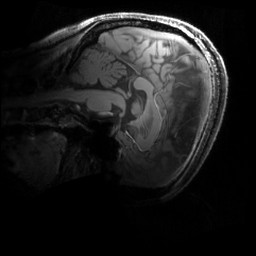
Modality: MP2RAGE
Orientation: sagittal
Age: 20
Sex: female
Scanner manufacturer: siemens
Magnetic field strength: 6.98 T
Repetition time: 6 s
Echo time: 0.00283 s